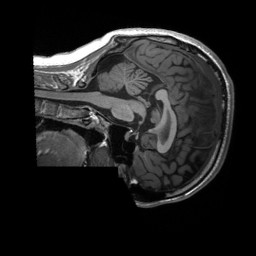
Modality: T1w
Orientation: sagittal
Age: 22
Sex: male
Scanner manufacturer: siemens
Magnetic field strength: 3 T
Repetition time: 2.3 s
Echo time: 0.00232 s